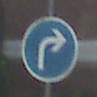
Verkehrszeichen: VorgeschriebeneFahrtrichtungRechts
Umgebung: Outdoor, Suburban
Tageszeit: Midday
Wetter: Clear
Licht: Natural
Jahreszeit: NotSpecified
Kontrast: HighContrast